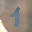
Label: 1